Question: This function is supposed to get a parameter as the pointer of a file and put all file into the struct anagram, then write it to another file. Right now the data only contains
a.word, but it suppose to containst a.sorted too?
'''
#include <stdio.h>
#include <stdlib.h>
#include <stddef.h>
#include <string.h>
#include <errno.h>
#include <ctype.h>
#include "anagrams.h"
void buildDB ( const char *const dbFilename )
{
FILE *dict, *anagramsFile;
struct anagram a;
//check if dict and anagram.data are open
errno=0;
dict= fopen(dbFilename, "r");
if(errno!=0) {
perror(dbFilename);
exit(1);
}
errno=0;
anagramsFile = fopen(anagramDB,"wb");
char word[SIZE];
char *pos;
int i=0;
while(fgets(word, SIZE, dict) !=NULL) {
//get ripe of the '
'
pos=strchr(word, '
');
*pos = '';
strncpy(a.word,word,sizeof(word));
//lowercase word
int j=0;
while (word[j]) {
tolower(word[j]);
j++;
}
/* sort array using qsort functions */
qsort(word,strlen(word), 1, charCompare);
strncpy(a.sorted,word,sizeof(word));
fwrite(&a,1,sizeof(word),anagramsFile);
i++;
}
fclose(dict);
fclose(anagramsFile);
}
'''
data:

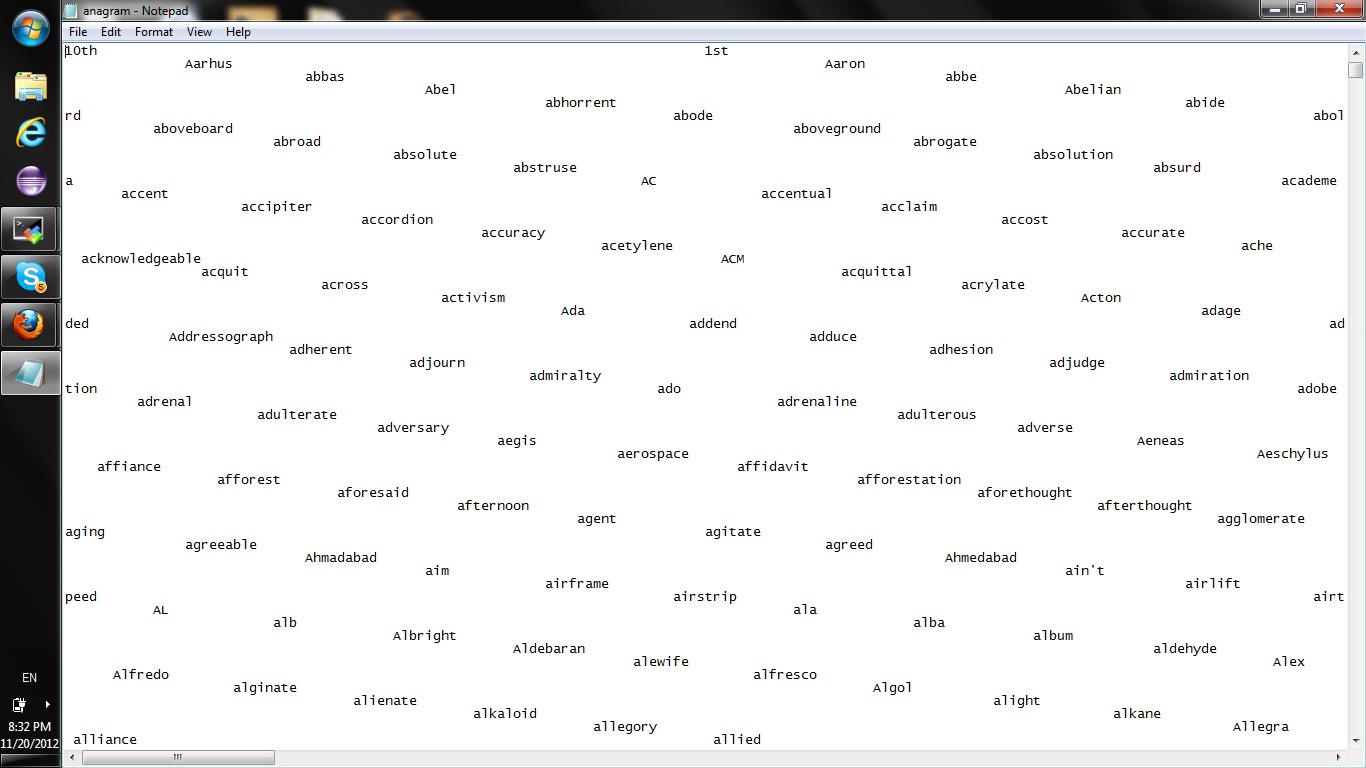
Answer: '''
char word[SIZE];
...
fwrite(&a,1,sizeof(word),anagramsFile);
'''
'sizeof(word)' returns the full size of the buffer, so you're writing the full length of the buffer each time. You'll want to use 'strlen()' or similar to only write the part of the buffer you're actually using.